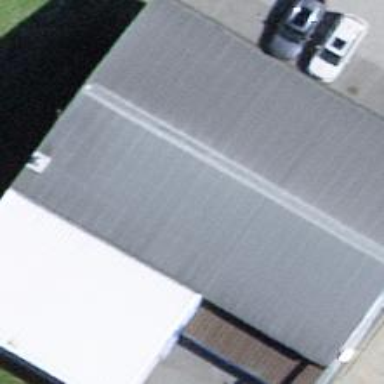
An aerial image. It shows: Hangar building at airport.